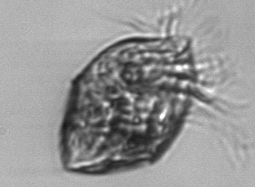
Label: Strombidium_morphotype1